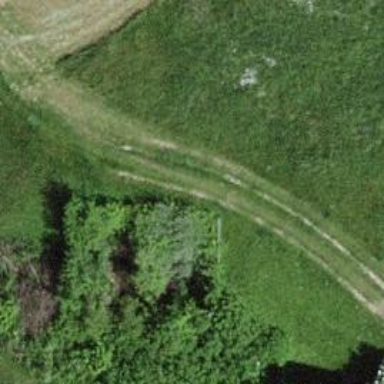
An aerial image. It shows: Unpaved track with tracktype grade4.